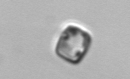
Label: Thalassiosira